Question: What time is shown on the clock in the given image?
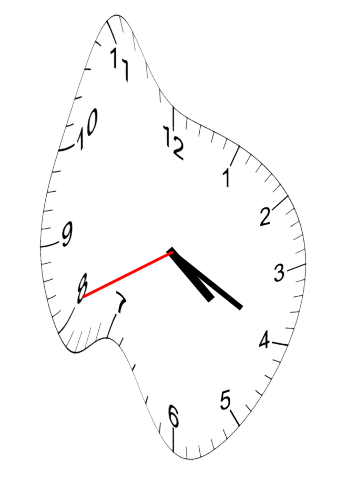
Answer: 04:19:41